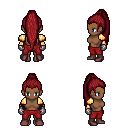
a pixel art fantasy rpg character, female body template, human, dark skin, gold arm armor, red pants, brunette extra-long topknot hairstyle, metal gloves, maroon shoes, four views (front, back, left, right), 2x2 character sprite sheet, small pixel art, hard edges, no anti-aliasing